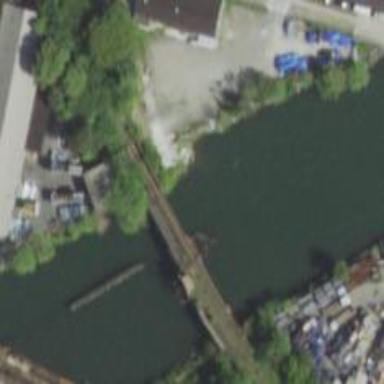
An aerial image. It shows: Disused railway bridge.